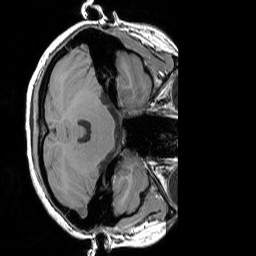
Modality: T1w
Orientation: axial
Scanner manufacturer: siemens
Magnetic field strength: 3 T
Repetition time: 2 s
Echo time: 0.03 s